Aerial crown-view tile of a tropical tree (Barro Colorado Island, Panama), acquired 20250715:
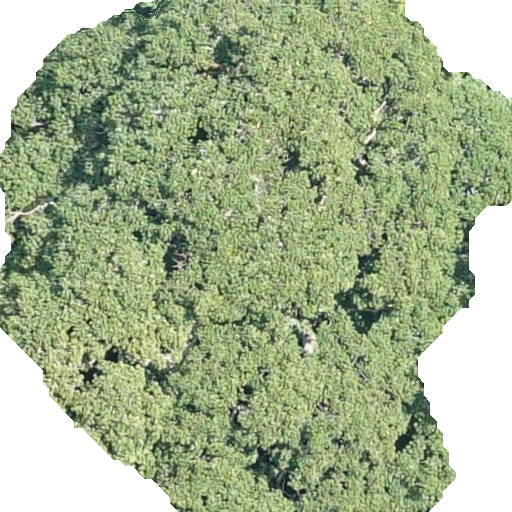
Species: Sterculia apetala
GBIF accepted scientific name: Sterculia apetala
Crown area: 352.788 m²